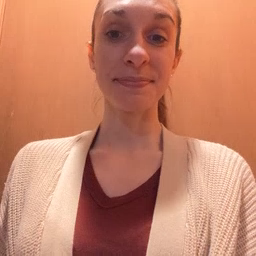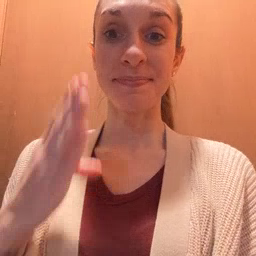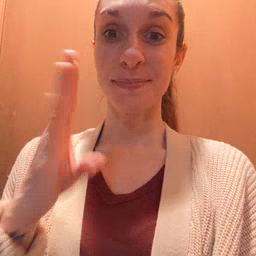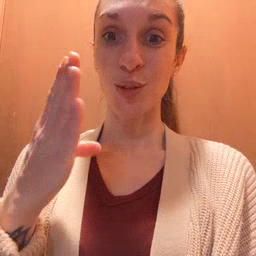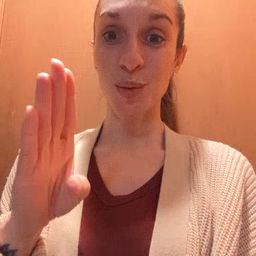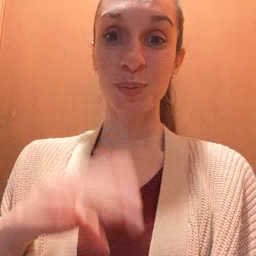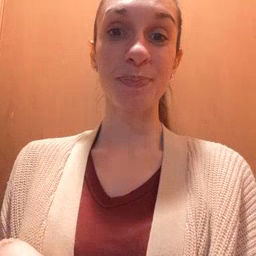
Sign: blue